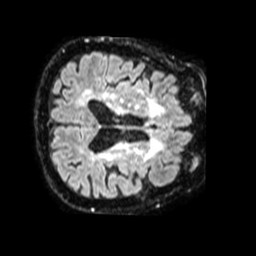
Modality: FLAIR
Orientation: axial
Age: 82
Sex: female
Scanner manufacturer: philips
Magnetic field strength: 1.5 T
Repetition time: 4.8 s
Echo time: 0.3468 s